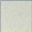
Piece: xx